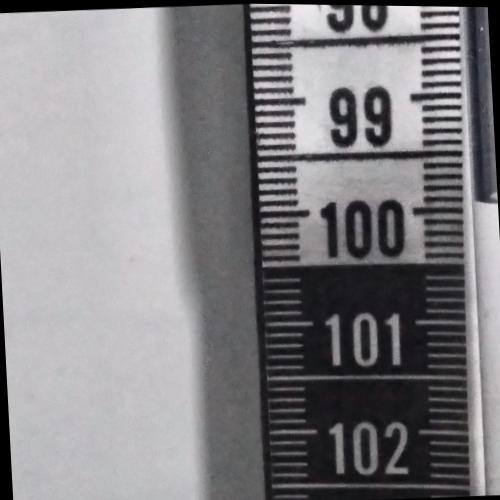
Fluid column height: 99.9 cm